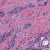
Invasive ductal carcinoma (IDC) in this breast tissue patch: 1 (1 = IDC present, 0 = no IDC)